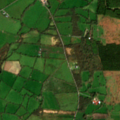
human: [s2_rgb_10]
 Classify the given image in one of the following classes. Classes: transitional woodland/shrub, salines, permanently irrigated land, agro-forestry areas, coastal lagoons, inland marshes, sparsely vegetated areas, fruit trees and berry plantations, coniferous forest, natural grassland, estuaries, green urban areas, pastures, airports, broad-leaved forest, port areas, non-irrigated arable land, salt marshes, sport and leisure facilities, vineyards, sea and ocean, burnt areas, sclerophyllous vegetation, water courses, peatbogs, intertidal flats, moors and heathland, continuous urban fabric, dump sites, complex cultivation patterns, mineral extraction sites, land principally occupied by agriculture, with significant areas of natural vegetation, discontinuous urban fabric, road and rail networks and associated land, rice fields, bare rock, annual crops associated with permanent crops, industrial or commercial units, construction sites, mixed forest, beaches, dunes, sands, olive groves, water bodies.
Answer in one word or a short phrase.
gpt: pastures, land principally occupied by agriculture, with significant areas of natural vegetation, coniferous forest, mixed forest, peatbogs